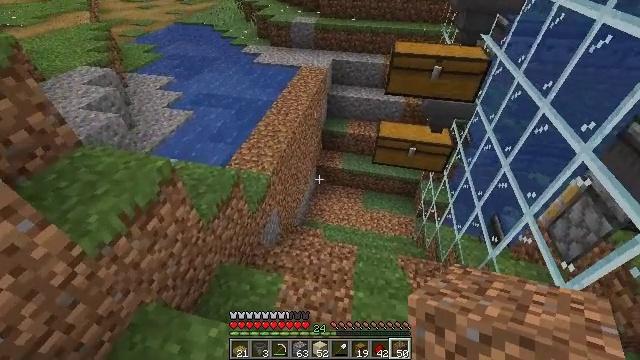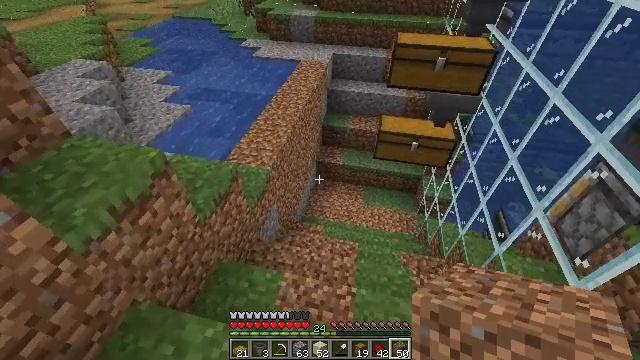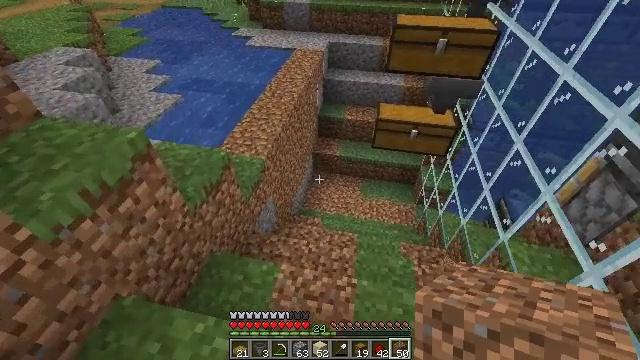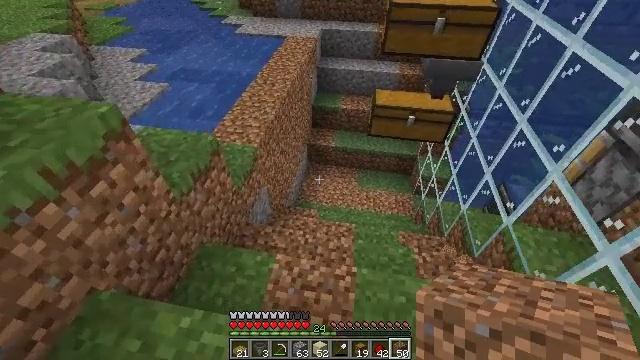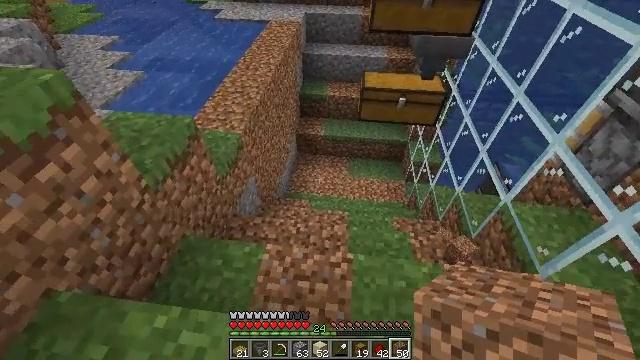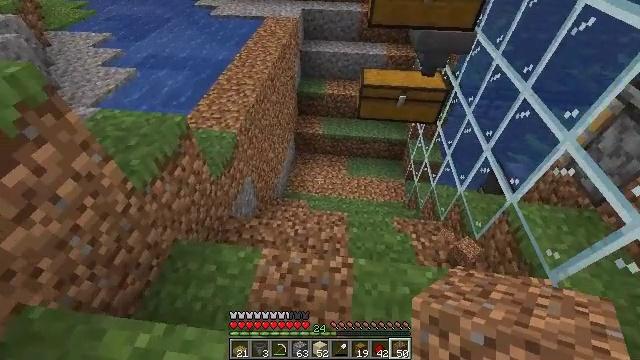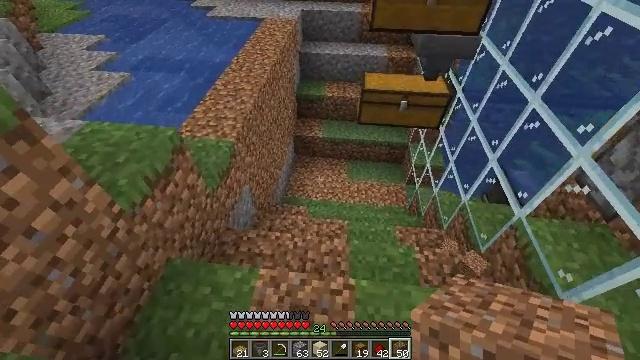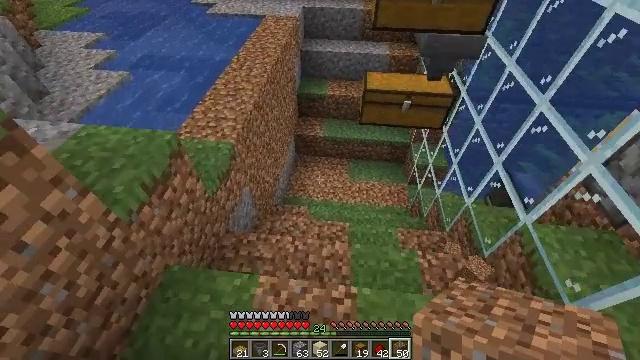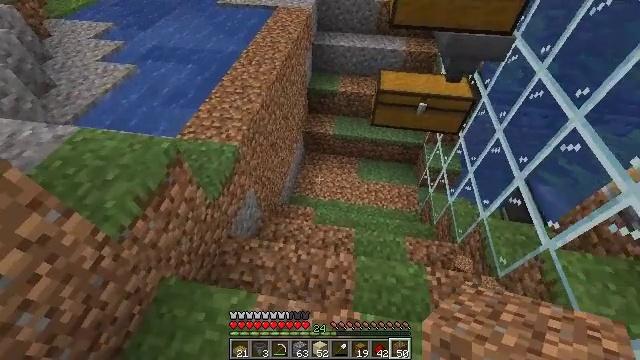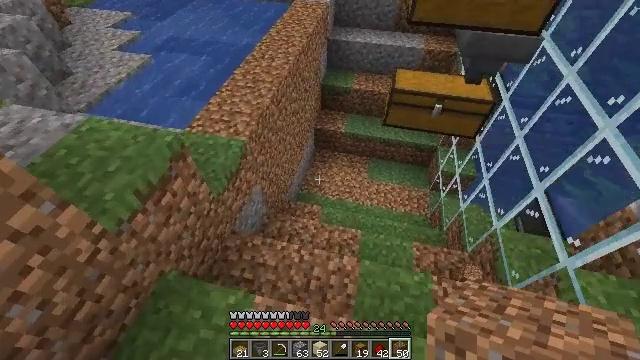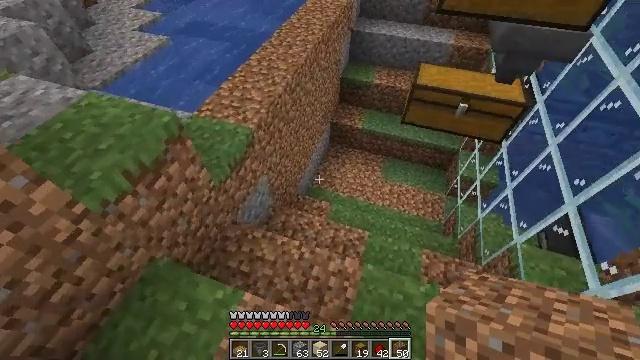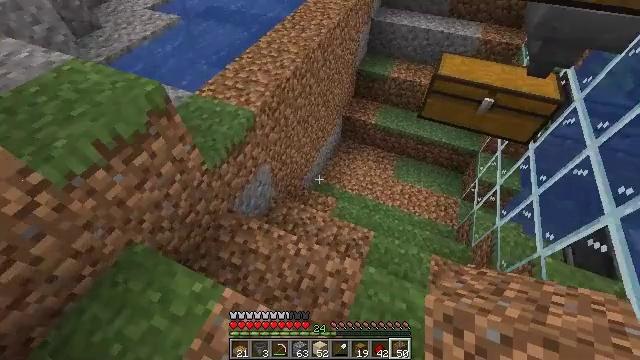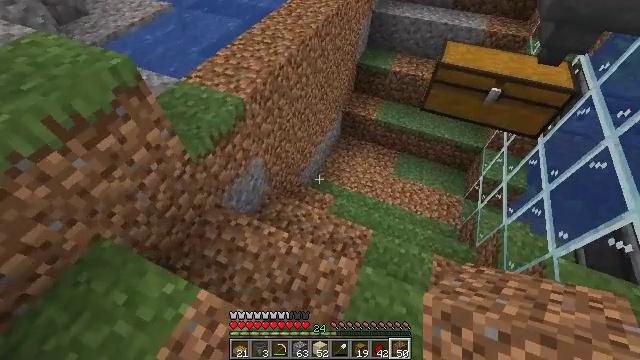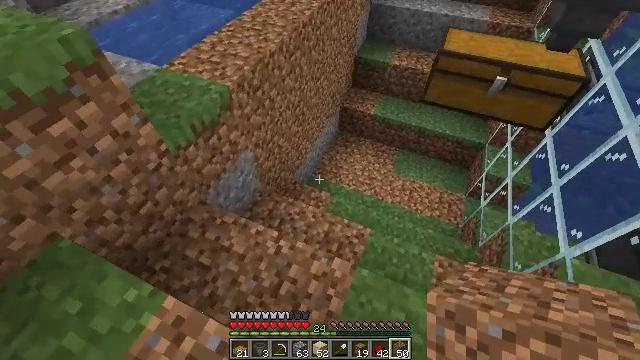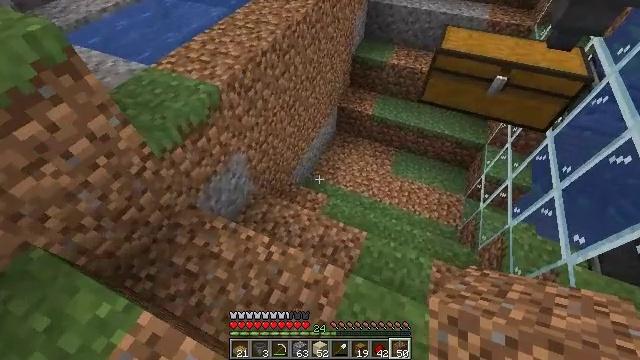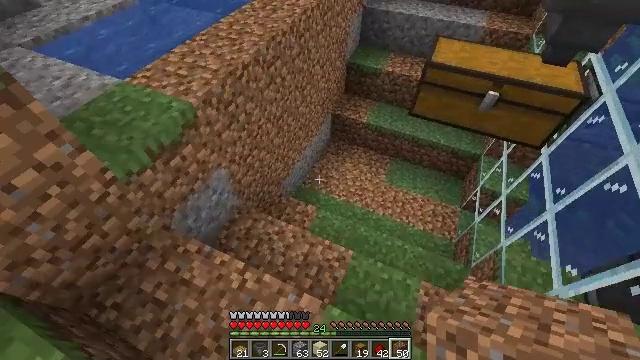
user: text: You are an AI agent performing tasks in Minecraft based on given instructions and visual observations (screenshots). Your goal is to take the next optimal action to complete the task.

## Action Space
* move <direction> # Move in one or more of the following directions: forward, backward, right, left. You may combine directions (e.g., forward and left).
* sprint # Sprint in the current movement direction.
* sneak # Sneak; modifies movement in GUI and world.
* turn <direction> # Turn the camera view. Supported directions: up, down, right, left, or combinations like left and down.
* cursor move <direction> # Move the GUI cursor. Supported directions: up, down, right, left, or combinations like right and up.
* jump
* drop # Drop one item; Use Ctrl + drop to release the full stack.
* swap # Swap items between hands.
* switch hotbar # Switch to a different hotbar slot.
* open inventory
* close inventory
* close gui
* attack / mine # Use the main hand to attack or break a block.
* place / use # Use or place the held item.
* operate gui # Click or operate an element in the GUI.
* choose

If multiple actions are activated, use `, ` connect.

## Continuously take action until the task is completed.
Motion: motion action
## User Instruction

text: Mine gravel from the ground.
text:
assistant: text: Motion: no_op
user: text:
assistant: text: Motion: turn right and down
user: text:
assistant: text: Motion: turn right and down
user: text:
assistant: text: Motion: move forward, turn right and down
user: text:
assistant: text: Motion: move forward
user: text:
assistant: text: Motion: move forward
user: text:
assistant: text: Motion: move forward
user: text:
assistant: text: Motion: move forward and move right, turn left and down
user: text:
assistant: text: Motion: move forward and move right, turn left
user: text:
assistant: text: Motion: move forward and move right, turn left and down
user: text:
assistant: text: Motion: move forward and move right, turn left
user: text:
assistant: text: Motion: move forward and move right
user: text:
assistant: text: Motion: move forward and move right
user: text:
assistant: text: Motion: move forward and move right
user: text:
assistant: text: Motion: move forward and move right
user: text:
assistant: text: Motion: move forward and move right, turn left and up
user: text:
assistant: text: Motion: move forward and move right, turn left and up
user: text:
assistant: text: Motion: move forward and move right, turn left
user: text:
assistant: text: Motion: move right, turn left
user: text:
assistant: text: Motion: move right, turn left
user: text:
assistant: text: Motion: move right, turn left
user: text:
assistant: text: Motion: move right, turn left
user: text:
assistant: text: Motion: move right, turn left and up
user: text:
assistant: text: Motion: move right, turn left and up
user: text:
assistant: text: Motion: move right, turn left and up
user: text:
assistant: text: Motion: move right, turn left and up
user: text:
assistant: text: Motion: move right, turn left and up
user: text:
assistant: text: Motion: move right, turn left and up
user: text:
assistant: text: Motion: turn left and up
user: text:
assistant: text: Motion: turn left and up